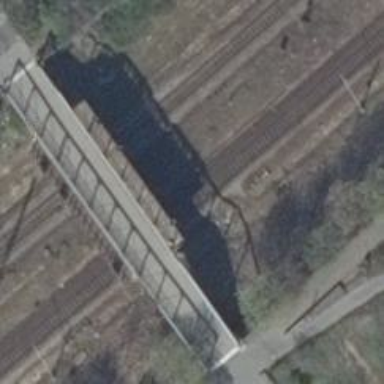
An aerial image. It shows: Railway signal.